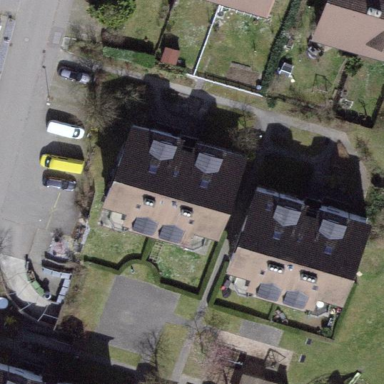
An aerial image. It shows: Image showing building with apartments.